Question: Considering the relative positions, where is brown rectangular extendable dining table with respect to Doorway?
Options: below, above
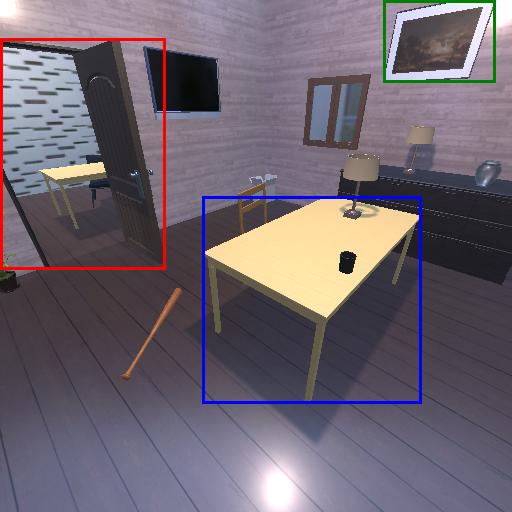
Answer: below